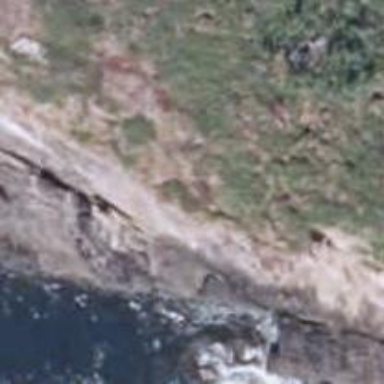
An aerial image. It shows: Cliff in nature.